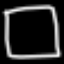
Label: square